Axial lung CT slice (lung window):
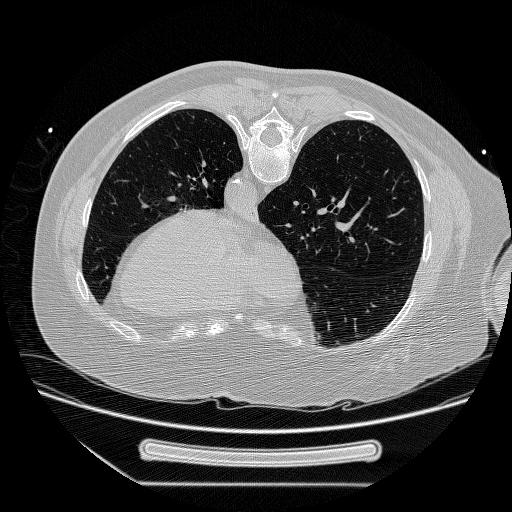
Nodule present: no